Question: I was trying to fetch data from google search. I used the below code
'''
$curl = curl_init();
curl_setopt ($curl, CURLOPT_URL, "http://www.google.com/search?output=toolbar&q=".urlencode($fkey));
curl_setopt($curl, CURLOPT_SSL_VERIFYPEER, FALSE);
curl_setopt($curl, CURLOPT_SSL_VERIFYHOST, 2);
curl_setopt($curl, CURLOPT_RETURNTRANSFER, 1);
curl_setopt($curl, CURLOPT_FOLLOWLOCATION, 1);
$contentstring = curl_exec ($curl);
curl_close ($curl);
print $contentstring;
'''
But its not displaying the page like below
Please somebody help me to solve this... Thanks in advance
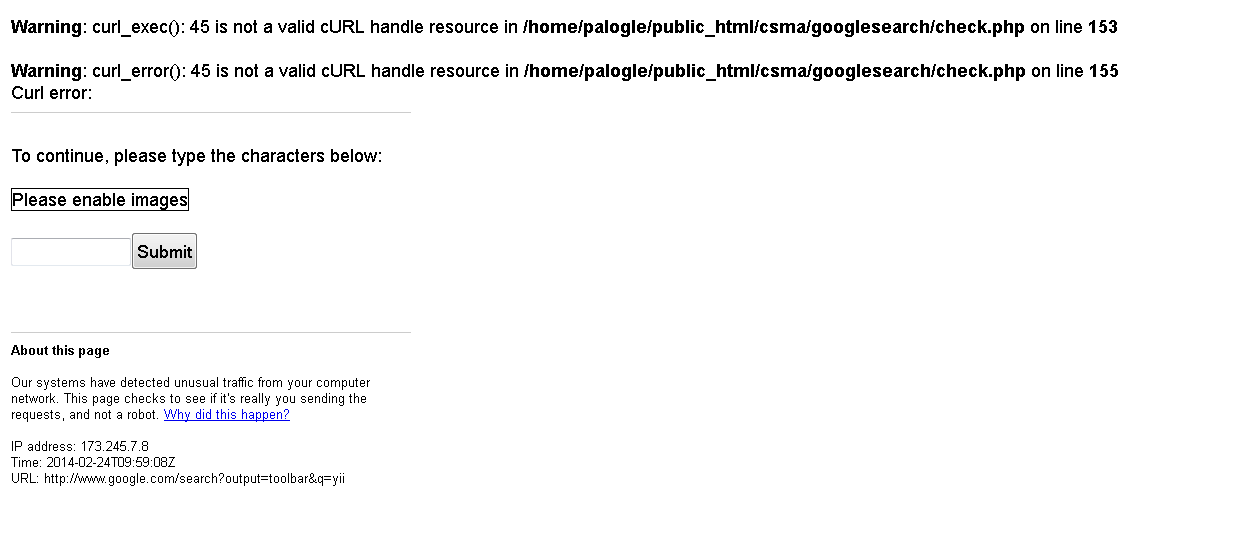
Answer: Your code is working pretty fine.
As you can see the image.. Google have blocked the request from your IP address as it detected unusual traffic activity.
You can always check the HTTP Status Code what your requesting URL gives by..
'''
echo $http_status = curl_getinfo($curl, CURLINFO_HTTP_CODE);
'''
If everything is normal , you would get a '200' response, else you will get some other status code.
Here are the most common HTTP Status Codes..